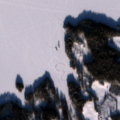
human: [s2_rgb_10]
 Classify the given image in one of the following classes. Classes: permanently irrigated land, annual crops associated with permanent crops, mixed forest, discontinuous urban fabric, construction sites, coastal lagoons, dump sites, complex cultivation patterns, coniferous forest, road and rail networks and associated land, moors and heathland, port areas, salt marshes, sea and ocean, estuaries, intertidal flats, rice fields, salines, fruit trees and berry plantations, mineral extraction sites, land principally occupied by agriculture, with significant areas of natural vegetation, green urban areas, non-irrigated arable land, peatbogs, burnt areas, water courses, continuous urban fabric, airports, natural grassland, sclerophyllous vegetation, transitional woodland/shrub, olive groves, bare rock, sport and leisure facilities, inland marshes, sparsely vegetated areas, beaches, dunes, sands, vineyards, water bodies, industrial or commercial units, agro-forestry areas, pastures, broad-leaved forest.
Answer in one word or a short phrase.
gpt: land principally occupied by agriculture, with significant areas of natural vegetation, coniferous forest, mixed forest, water bodies